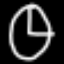
Label: clock